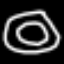
Label: donut